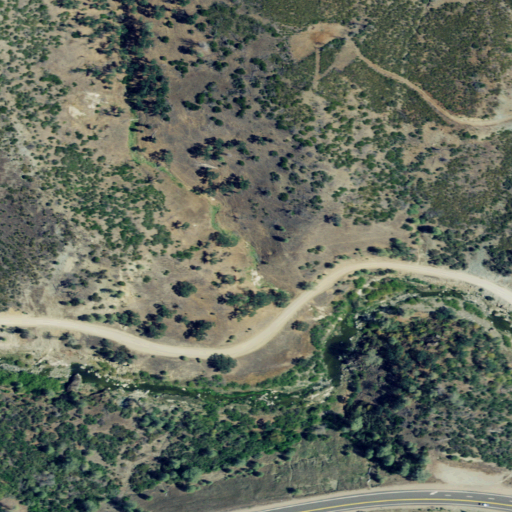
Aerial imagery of valley in California named Warnick Canyon containing shrub, low intensity development, medium intensity development, grassland, open development, and high intensity development